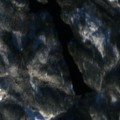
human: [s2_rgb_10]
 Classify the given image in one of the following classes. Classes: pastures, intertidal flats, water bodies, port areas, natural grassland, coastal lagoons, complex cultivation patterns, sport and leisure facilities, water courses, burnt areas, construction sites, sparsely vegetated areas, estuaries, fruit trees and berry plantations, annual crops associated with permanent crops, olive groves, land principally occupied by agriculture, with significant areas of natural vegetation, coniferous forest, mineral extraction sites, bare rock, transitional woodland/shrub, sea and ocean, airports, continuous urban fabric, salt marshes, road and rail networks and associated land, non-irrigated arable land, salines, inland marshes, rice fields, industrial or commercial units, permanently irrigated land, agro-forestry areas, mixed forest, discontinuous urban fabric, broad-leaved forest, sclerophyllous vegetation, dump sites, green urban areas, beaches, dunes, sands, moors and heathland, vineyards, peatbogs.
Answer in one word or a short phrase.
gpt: coniferous forest, mixed forest